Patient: sex F, age 69
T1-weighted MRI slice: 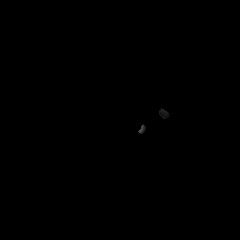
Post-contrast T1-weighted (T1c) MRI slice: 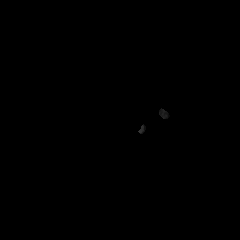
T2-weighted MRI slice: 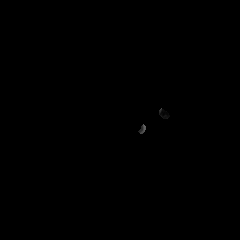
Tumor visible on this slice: no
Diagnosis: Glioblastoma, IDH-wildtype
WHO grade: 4